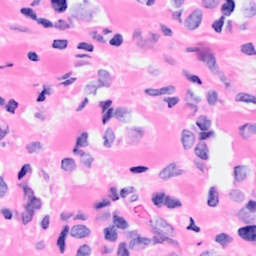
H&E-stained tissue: Breast